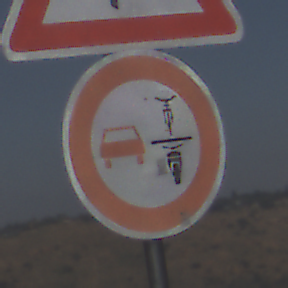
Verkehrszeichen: VerbotUeberholenEinspurigeFahrzeuge
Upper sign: FlugbetriebRechts
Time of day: Midday
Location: Outdoor (Nature)
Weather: PartlyCloudy
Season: NotSpecified
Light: Natural